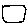
Label: square